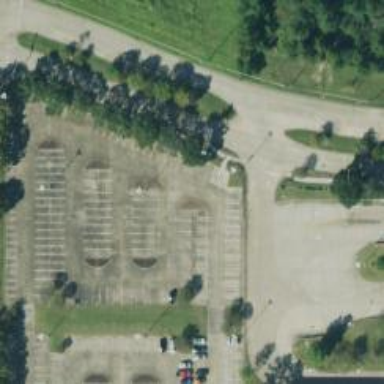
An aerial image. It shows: Parking space.